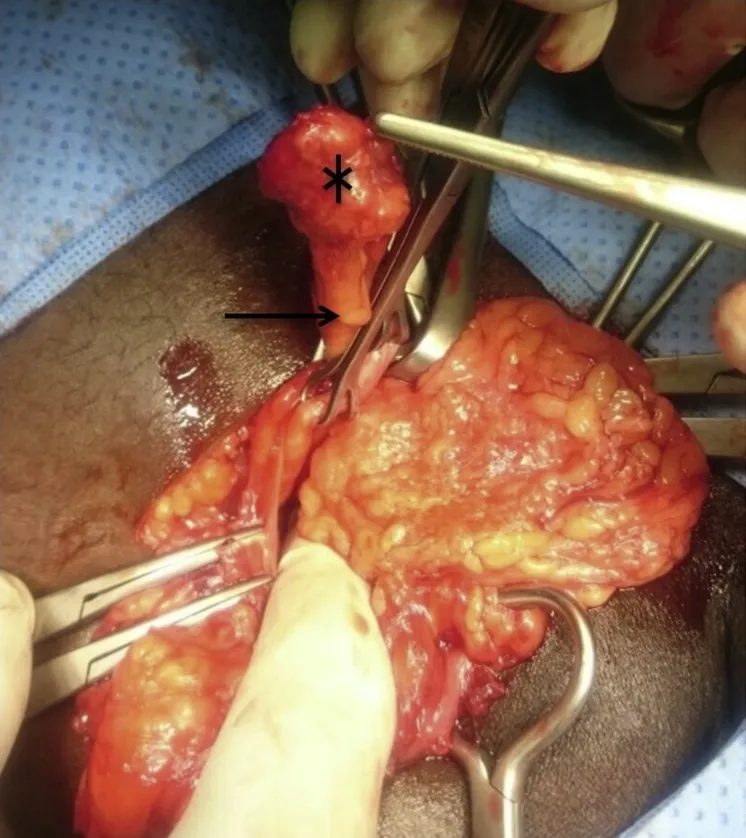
Appendix (arrow) inside hernia sac with mass on the tip (*).
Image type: medical_photograph (other_medical_photograph)